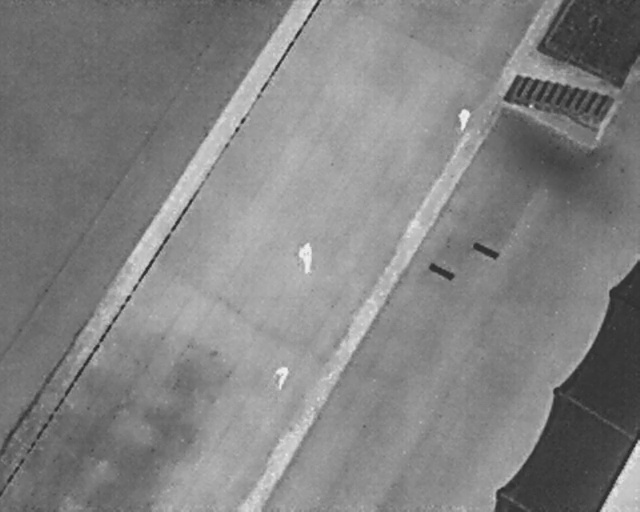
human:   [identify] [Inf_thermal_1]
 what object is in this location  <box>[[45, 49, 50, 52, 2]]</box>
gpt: <ref>1 large person at the center</ref>

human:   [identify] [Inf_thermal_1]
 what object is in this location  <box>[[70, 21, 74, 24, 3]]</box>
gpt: <ref>1 medium person at the top right</ref>

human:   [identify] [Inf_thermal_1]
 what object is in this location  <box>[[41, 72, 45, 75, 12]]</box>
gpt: <ref>1 large person at the bottom</ref>